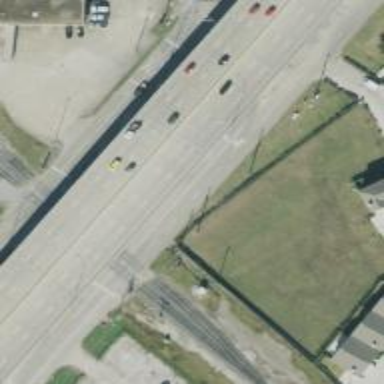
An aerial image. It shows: Trunk link highway.